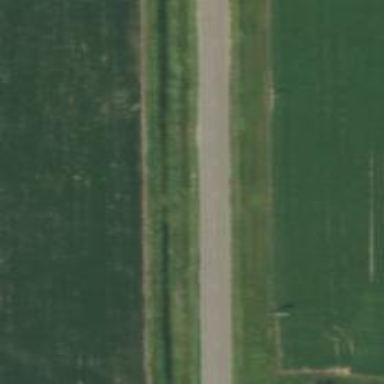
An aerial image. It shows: Tertiary road with asphalt surface.